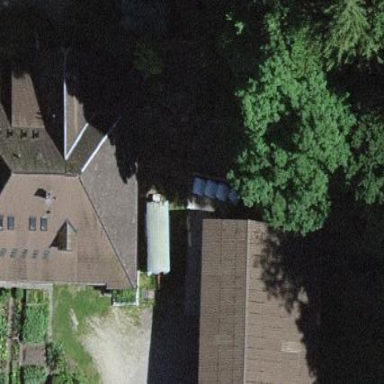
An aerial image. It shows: Farm building.